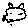
Label: cat